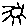
Label: sun